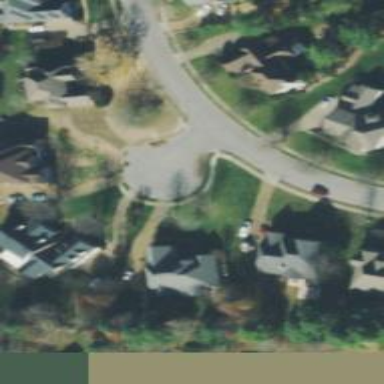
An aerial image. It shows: Turning circle on the road.